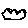
Label: cloud